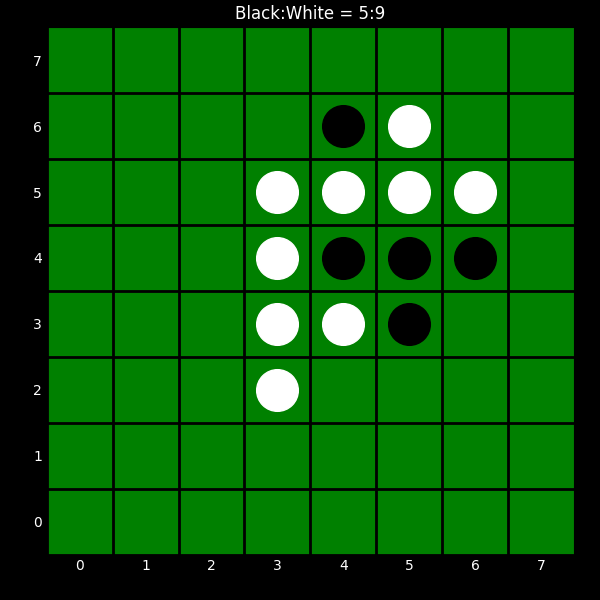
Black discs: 5
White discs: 9